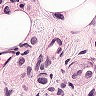
Metastatic tissue present: yes